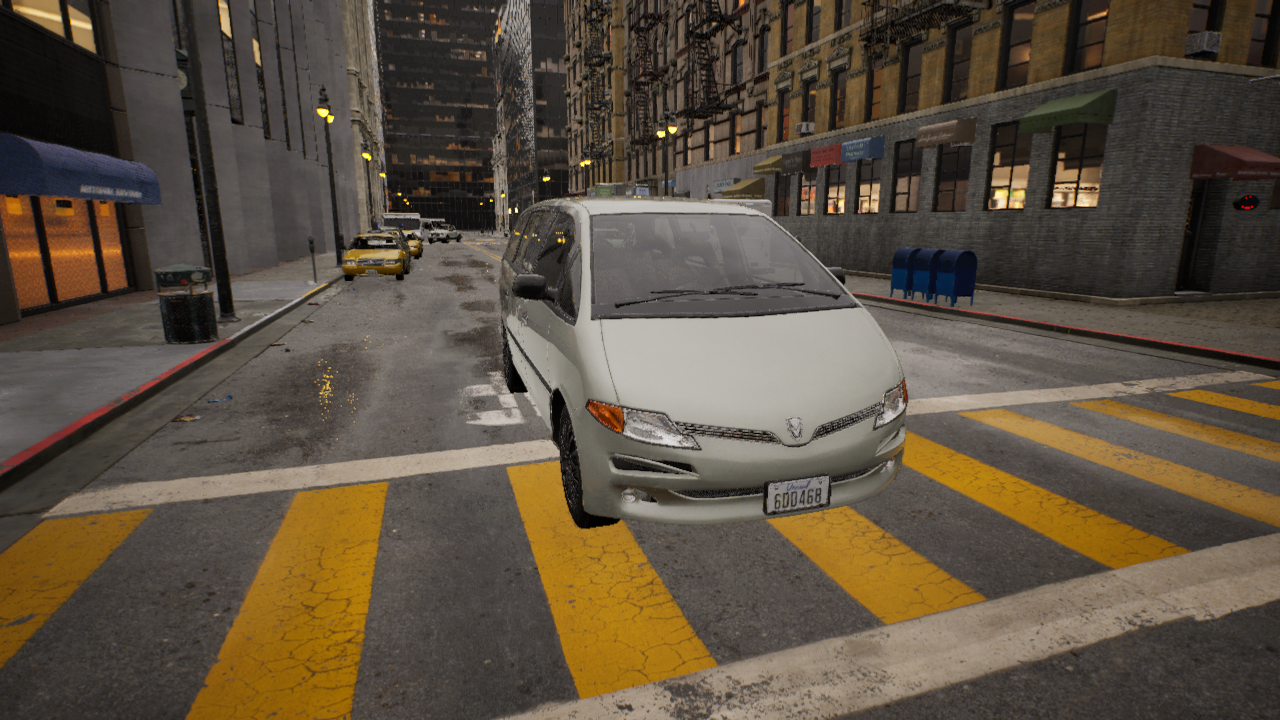
Venue: residential
Lighting: golden hour
Vehicle rig: minivan